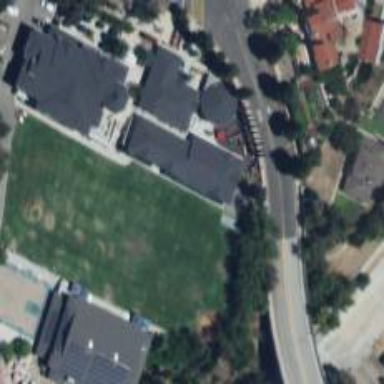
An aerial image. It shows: School.